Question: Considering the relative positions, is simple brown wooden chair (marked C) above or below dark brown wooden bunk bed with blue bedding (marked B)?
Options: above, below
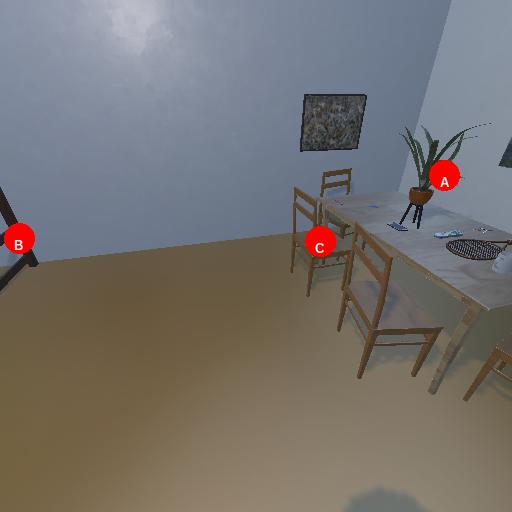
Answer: above